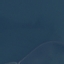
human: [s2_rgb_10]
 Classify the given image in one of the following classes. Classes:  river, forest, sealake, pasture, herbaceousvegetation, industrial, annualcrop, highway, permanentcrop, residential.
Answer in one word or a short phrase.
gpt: SeaLake